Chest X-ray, PA view. Patient: 55 years old, sex M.
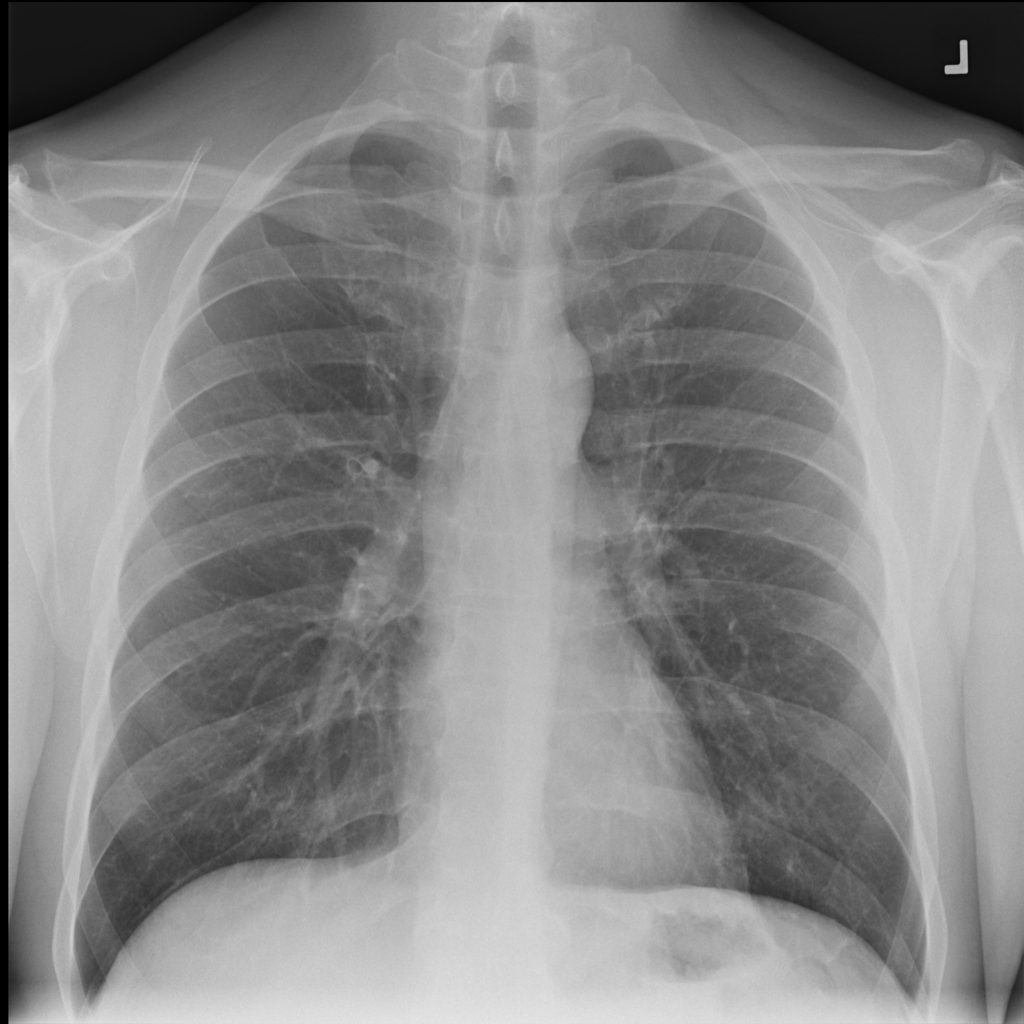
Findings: No Finding